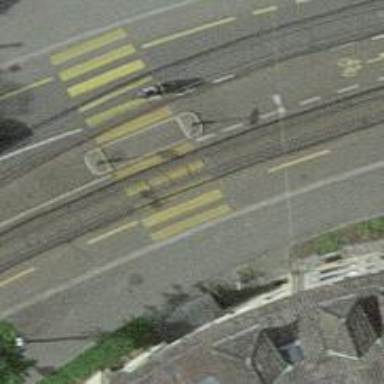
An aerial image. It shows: Kerb serving as barrier.